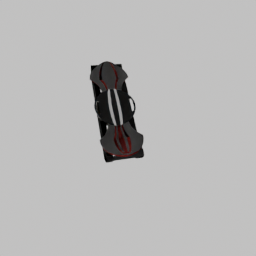
Label: mechanical